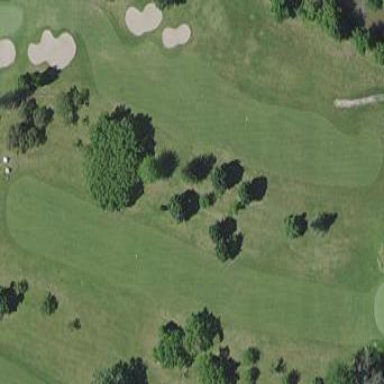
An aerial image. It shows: Golf fairway surrounded by grass.